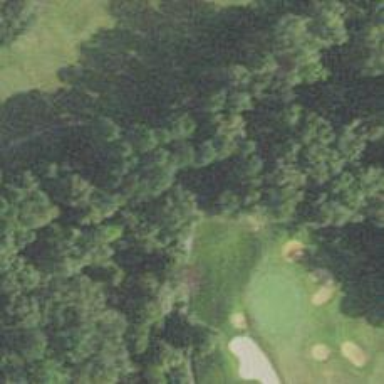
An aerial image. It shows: Path for golf carts.